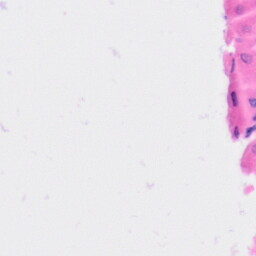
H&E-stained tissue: Kidney